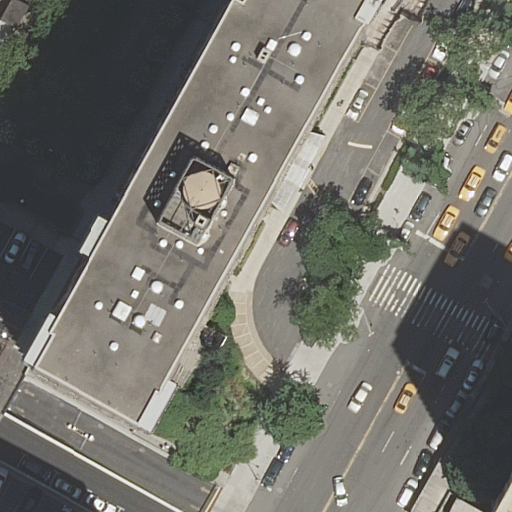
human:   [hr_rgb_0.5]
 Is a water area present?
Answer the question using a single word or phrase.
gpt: no

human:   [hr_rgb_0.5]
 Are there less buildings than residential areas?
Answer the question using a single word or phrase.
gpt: no

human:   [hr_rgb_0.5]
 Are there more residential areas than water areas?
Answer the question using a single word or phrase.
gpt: yes

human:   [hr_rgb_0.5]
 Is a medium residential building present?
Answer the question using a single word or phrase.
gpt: no

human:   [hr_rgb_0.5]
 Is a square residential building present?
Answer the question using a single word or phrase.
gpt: no

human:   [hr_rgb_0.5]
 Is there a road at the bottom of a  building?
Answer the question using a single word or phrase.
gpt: yes

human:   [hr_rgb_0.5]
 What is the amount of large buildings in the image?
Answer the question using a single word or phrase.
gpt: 1

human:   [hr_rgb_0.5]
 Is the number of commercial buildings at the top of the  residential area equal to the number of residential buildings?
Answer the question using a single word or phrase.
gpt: no

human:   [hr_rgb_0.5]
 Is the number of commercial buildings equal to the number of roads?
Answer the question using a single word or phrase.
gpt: no

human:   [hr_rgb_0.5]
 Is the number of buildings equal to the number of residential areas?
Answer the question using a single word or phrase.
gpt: no

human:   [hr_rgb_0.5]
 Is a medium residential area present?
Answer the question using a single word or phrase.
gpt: no

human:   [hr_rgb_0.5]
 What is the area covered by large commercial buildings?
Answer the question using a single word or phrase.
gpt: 0m2

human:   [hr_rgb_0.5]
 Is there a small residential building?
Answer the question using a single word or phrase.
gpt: yes

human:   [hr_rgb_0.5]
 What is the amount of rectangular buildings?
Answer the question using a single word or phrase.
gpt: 3

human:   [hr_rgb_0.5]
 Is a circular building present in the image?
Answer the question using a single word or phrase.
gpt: no

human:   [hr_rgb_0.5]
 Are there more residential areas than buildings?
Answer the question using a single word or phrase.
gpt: no

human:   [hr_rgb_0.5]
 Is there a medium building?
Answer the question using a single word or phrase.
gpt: no

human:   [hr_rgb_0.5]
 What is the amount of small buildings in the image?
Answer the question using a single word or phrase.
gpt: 2

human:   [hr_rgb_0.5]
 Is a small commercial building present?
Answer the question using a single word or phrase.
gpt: no

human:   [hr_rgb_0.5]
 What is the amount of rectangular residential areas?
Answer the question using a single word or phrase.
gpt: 1

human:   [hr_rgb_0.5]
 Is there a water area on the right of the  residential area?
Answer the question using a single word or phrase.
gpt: no

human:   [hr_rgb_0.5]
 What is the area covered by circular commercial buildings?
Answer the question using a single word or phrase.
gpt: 0m2

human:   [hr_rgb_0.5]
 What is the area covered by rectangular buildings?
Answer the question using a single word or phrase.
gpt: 2333m2

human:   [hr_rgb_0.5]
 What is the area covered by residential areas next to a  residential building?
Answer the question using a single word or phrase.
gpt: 4420m2

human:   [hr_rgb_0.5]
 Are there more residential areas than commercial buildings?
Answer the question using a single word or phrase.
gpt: yes

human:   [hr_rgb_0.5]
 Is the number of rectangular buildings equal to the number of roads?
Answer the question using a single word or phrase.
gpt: no

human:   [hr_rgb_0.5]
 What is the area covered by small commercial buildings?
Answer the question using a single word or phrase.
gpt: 0m2

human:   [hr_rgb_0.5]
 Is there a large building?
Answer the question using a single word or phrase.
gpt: yes

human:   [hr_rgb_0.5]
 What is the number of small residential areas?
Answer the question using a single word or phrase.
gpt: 0

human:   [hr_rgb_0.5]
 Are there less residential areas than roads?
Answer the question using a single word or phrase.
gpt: yes

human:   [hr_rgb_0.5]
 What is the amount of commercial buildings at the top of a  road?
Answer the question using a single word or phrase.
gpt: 0

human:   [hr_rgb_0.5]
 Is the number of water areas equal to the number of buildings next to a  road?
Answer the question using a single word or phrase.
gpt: no

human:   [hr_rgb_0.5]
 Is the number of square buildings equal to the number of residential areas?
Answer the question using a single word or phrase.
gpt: no

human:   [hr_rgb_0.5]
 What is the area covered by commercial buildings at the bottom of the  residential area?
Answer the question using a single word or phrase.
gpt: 0m2

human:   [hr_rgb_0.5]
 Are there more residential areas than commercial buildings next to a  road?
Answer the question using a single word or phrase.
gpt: yes

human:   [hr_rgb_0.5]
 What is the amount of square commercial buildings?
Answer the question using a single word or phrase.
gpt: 0